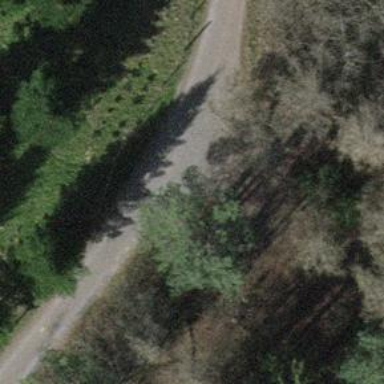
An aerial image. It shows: Path surfaced with fine gravel.